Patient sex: M
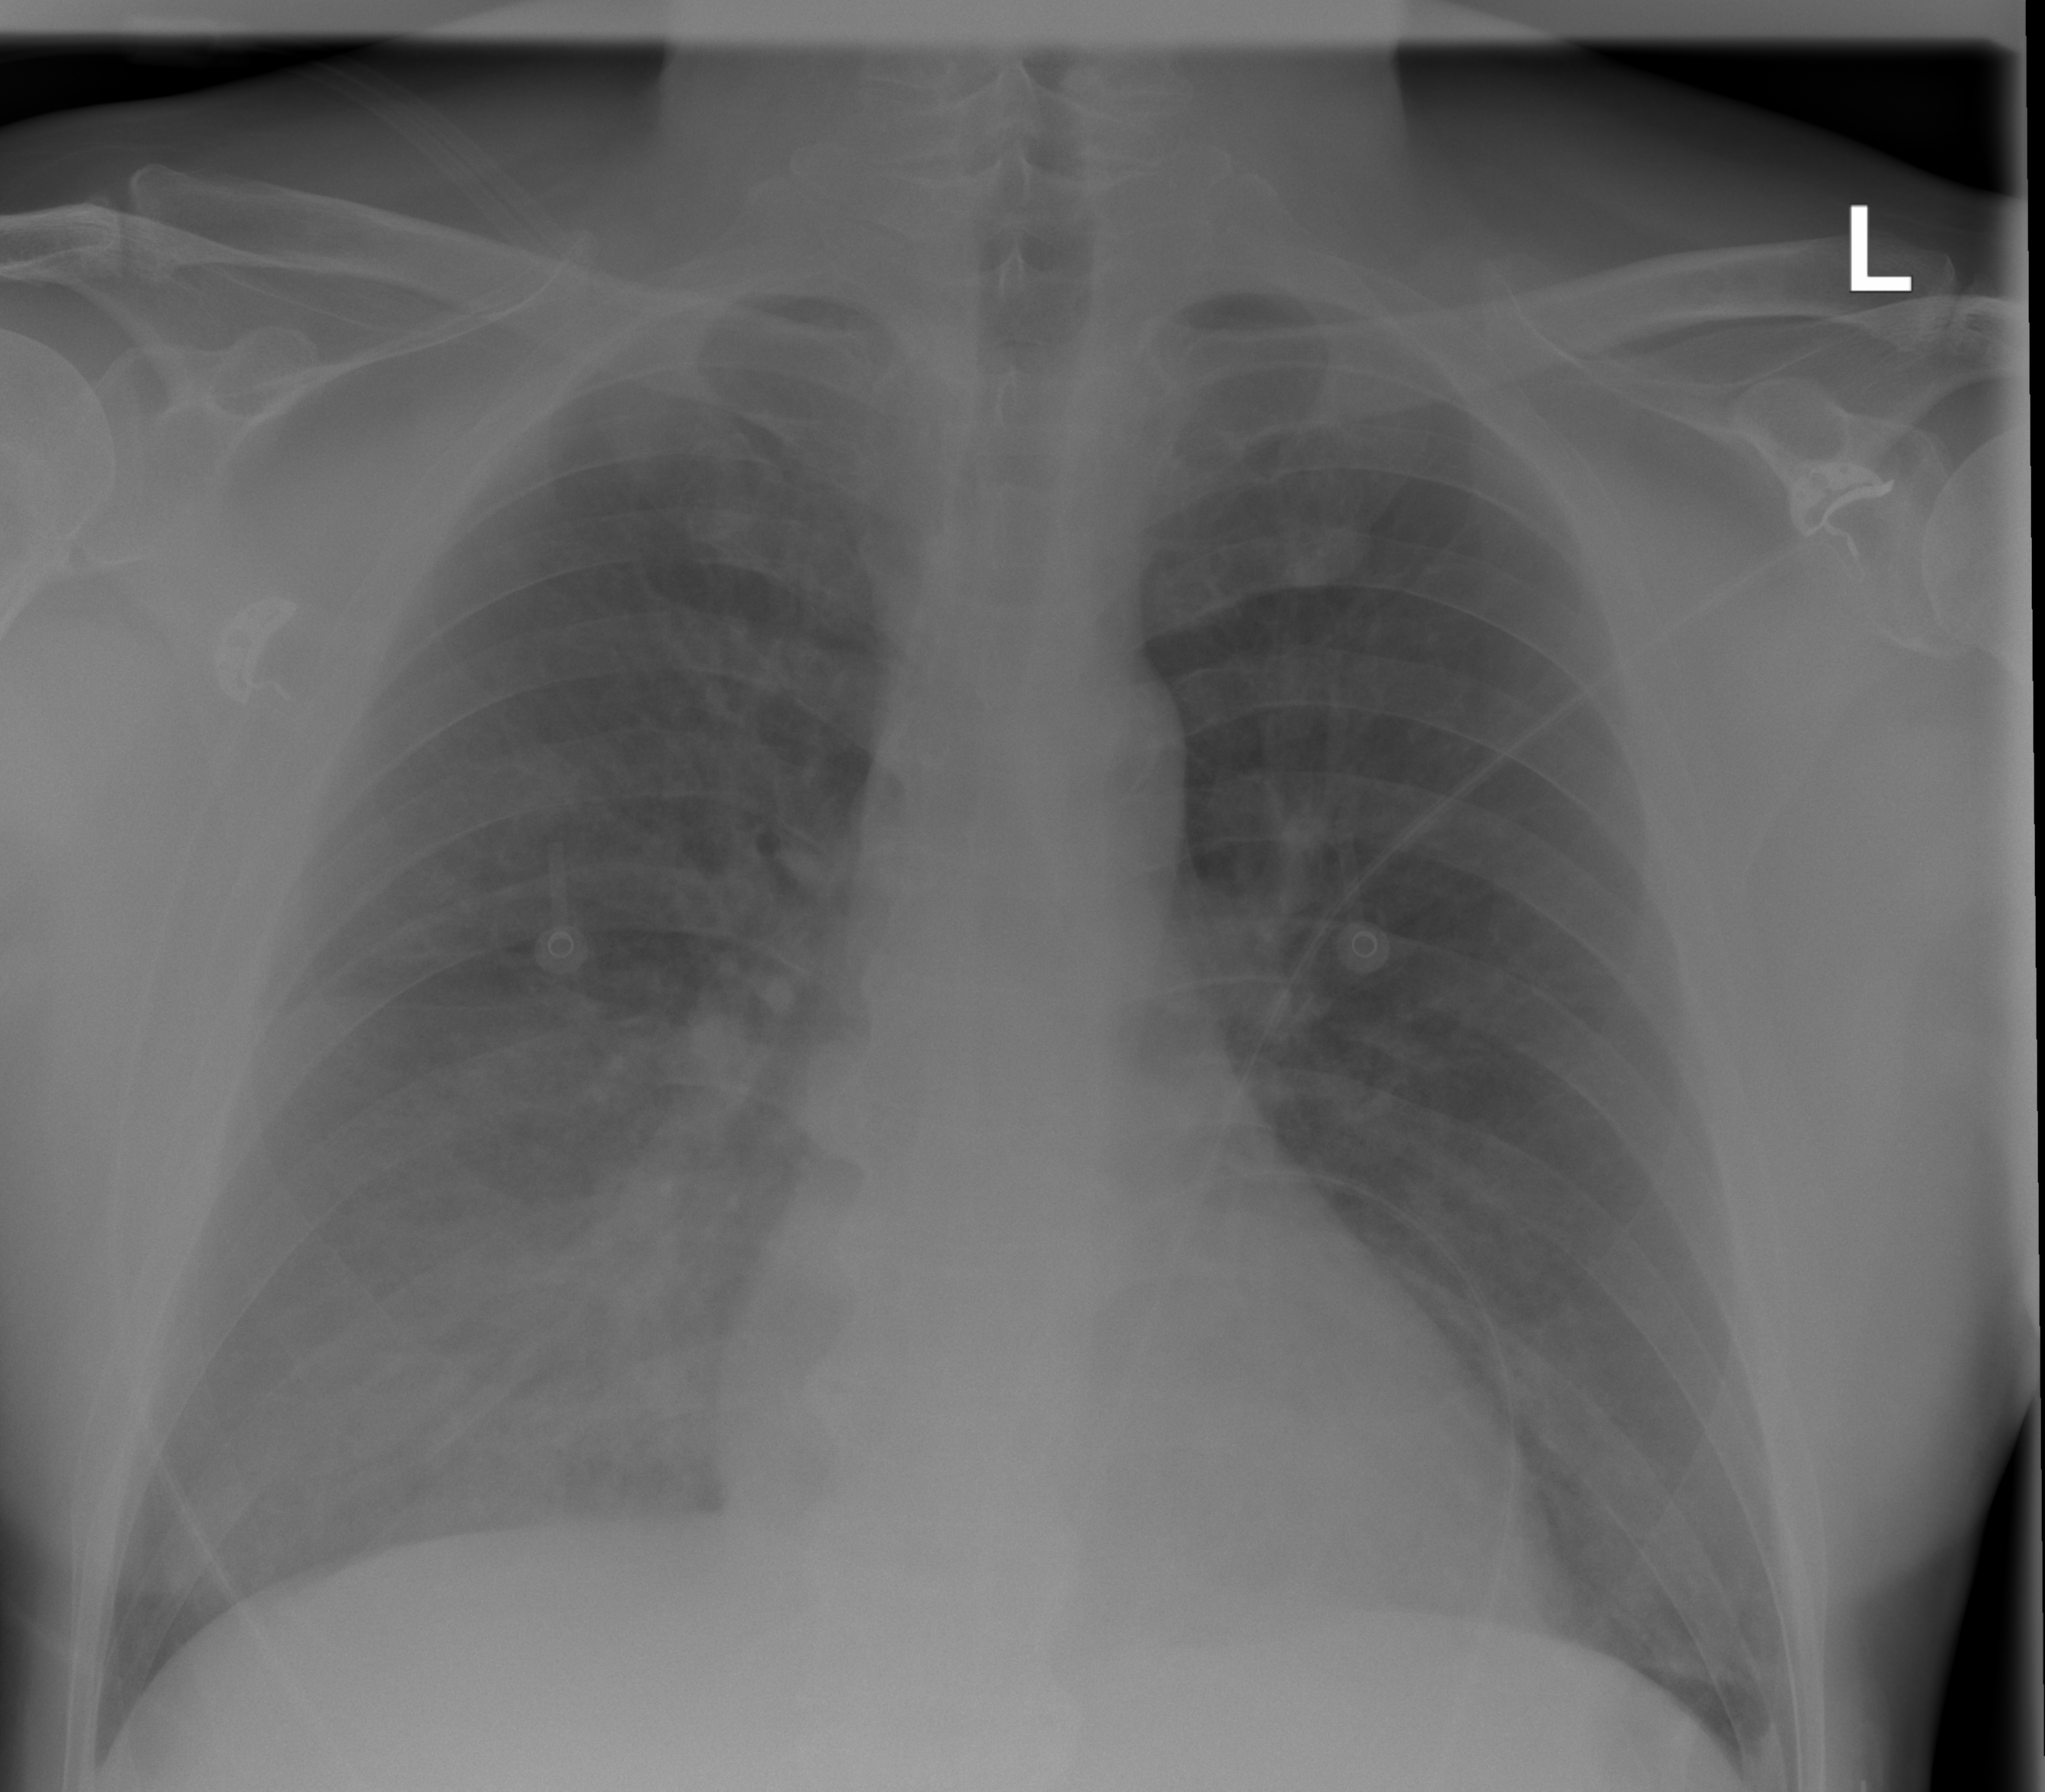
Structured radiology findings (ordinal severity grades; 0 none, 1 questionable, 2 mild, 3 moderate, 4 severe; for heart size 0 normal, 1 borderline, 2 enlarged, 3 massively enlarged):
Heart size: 0
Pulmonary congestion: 0
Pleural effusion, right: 0
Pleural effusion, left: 0
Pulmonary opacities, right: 3
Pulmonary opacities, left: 0
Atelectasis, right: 0
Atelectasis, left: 0